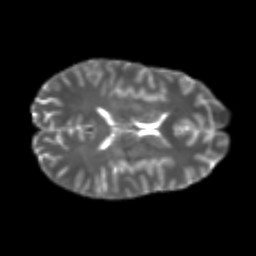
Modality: T2w
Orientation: axial
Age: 25
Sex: female
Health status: healthy
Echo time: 0.074 s